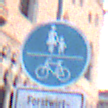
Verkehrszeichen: GemeinsamerGehUndRadweg
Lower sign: BesondereFahrzeugeUndTransportgueter7
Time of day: SunriseSunset
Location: Outdoor (Urban)
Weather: Clear
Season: NotSpecified
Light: Natural